Interaction volume radius: 5 \u00c5
Interaction volume height: 40 \u00c5
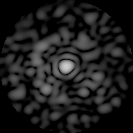
Disorder parameter: 0.8368